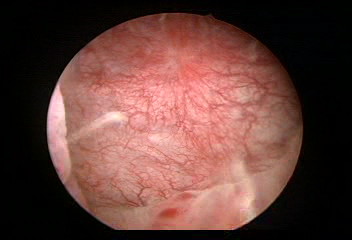
Modality: WLC
Class: Normal mucosa
Bladder cancer association: No